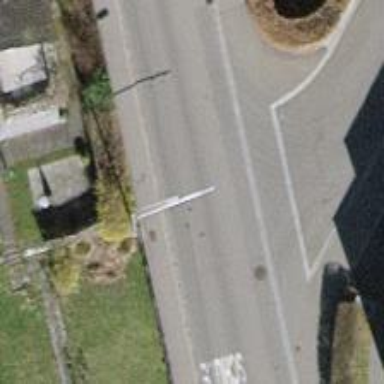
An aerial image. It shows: Tertiary road with asphalt surface. Both sides of the road have sidewalks. There are trolley wires present along the road.